如图所示，由椭圆 $C_1: \frac{x^2}{a^2} + \frac{y^2}{b^2} = 1\ (a > b > 0)$ 和椭圆 $C_2: \frac{y^2}{b^2} + \frac{x^2}{t^2} = 1\ (b > t > 0)$ 组合而成的曲线 $\Gamma$，由图形特点，这里称曲线 $\Gamma$ 为“猫眼曲线”。特别地，若两个椭圆的离心率相等，则称其为“优美猫眼曲线”。

(1) 已知猫眼曲线 $\Gamma$ 满足 $a,\ b,\ t$ 成等比数列，试判断该曲线是否为“优美猫眼曲线”；

(2) 在曲线 $\Gamma$ 中，若 $a = 2$，$b = \sqrt{2}$，$t = 1$，斜率为 $k(k \neq 0)$ 的直线 $l$ 不经过坐标原点，且 $l$ 与椭圆 $C_1$ 相交所得弦的中点为 $M$，与椭圆 $C_2$ 相交所得弦的中点为 $N$，证明：直线 $OM$，$ON$ 的斜率之比 $\frac{k_{OM}}{k_{ON}}$ 为定值；

(3) 在 (2) 的条件下，若直线 $l$ 的斜率 $k = \sqrt{2}$，且 $l$ 与椭圆 $C_2$ 相切，与椭圆 $C_1$ 相交于 $A$，$B$ 两点，$Q$ 为椭圆 $C_1$ 上异于 $A$，$B$ 的任意一点，求 $\triangle ABQ$ 面积的最大值。
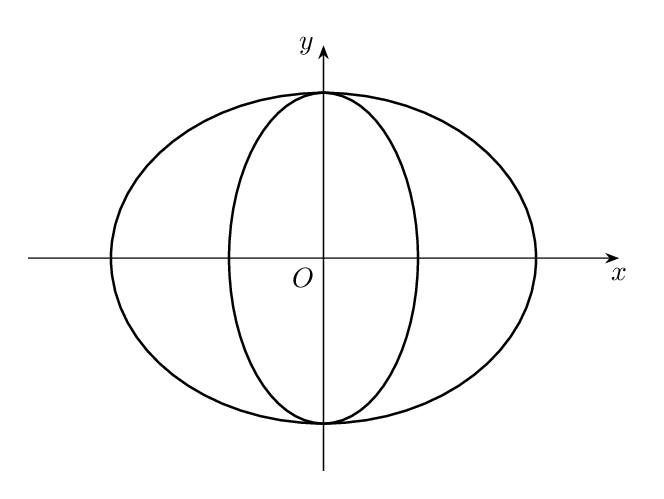
【解答】
\textbf{【详解】}
(1) 由 $a,\ b,\ t$ 成等比数列，得 $b^2 = at$，即 $\frac{b}{a} = \frac{t}{b}$。

则椭圆 $C_1$ 的离心率为
\[
e_1 = \frac{\sqrt{a^2 - b^2}}{a} = \sqrt{1 - \left(\frac{b}{a}\right)^2},
\]
椭圆 $C_2$ 的离心率为
\[
e_2 = \frac{\sqrt{b^2 - t^2}}{b} = \sqrt{1 - \left(\frac{t}{b}\right)^2},
\]
因为 $\frac{b}{a} = \frac{t}{b}$，所以 $\sqrt{1 - \left(\frac{t}{b}\right)^2} = \sqrt{1 - \left(\frac{b}{a}\right)^2}$，即 $e_1 = e_2$，

所以，该曲线是“优美猫眼曲线”。

(2) 方法一：设直线 $l$ 与椭圆 $C_1: \frac{x^2}{4} + \frac{y^2}{2} = 1$ 相交于 $C(x_1,y_1)$，$D(x_2,y_2)$，线段 $CD$ 的中点 $M(x_0,y_0)$，

则
\[
\frac{x_1^2}{4} + \frac{y_1^2}{2} = 1,\quad \frac{x_2^2}{4} + \frac{y_2^2}{2} = 1,
\]
两式相减，得
\[
\frac{1}{4}(x_1^2 - x_2^2) + \frac{1}{2}(y_1^2 - y_2^2) = 0,
\]
\[
(x_1 - x_2)(x_1 + x_2) + 2(y_1 - y_2)(y_1 + y_2) = 0,
\]
即
\[
(x_1 - x_2) \cdot 2x_0 + 2(y_1 - y_2) \cdot 2y_0 = 0,
\]
由已知 $x_1 \neq x_2$，$x_0 \neq 0$，所以
\[
\frac{y_1 - y_2}{x_1 - x_2} \cdot \frac{y_0}{x_0} = -\frac{1}{2},
\]
即 $k \cdot k_{OM} = -\frac{1}{2}$。同理可得 $k \cdot k_{ON} = -2$，所以,
\[
\frac{k_{OM}}{k_{ON}} = \frac{1}{4}
\]
为定值。

方法二：由题知，可设直线 $l: y = kx + m$，联立 $C_1: \frac{x^2}{4} + \frac{y^2}{2} = 1$，得
\[
(1 + 2k^2)x^2 + 4kmx + 2m^2 - 4 = 0,
\]

故
\[
x_M = \frac{1}{2} \times \frac{-4km}{1+2k^2} = \frac{-2km}{1+2k^2},\quad
y_M = kx_M + m = k \cdot \frac{-2km}{1+2k^2} + m = \frac{m}{1+2k^2},
\]
则中点 $M$ 的坐标为 $\left(\frac{-2km}{1+2k^2},\ \frac{m}{1+2k^2}\right)$，可得 $k_{OM} = -\frac{1}{2k}$；

同理可得：$k_{ON} = -\frac{2}{k}$，所以
\[
\frac{k_{OM}}{k_{ON}} = \frac{1}{4}
\]
为定值。

（3）设直线 $l$ 的方程为 $y = \sqrt{2}x + m$，代入 $\frac{y^2}{2} + x^2 = 1$，得
\[
4x^2 + 2\sqrt{2}mx + m^2 - 2 = 0,
\]
因为 $l$ 与椭圆 $C_2$ 相切，所以
\[
\Delta = 8m^2 - 16(m^2 - 2) = 0,\quad m = \pm 2,
\]
根据对称性，不妨取 $m = 2$，则将直线 $l$ 的方程 $y = \sqrt{2}x + 2$ 代入椭圆 $C_1$ 的方程 $\frac{x^2}{4} + \frac{y^2}{2} = 1$，得
\[
5x^2 + 8\sqrt{2}x + 4 = 0,
\]
设 $A(x_1,y_1)$，$B(x_2,y_2)$，则
\[
x_1 + x_2 = -\frac{8\sqrt{2}}{5},\quad x_1x_2 = \frac{4}{5},
\]
所以
\[
|AB| = \sqrt{3}|x_1 - x_2| = \sqrt{3} \cdot \sqrt{(x_1 + x_2)^2 - 4x_1x_2} = \frac{12}{5},
\]
设 $Q(2\cos\theta,\ \sqrt{2}\sin\theta)$，则点 $Q$ 到直线 $y = \sqrt{2}x + 2$ 的距离（其中，$\tan\varphi = 2$，$\varphi \in \left(0,\frac{\pi}{2}\right)$）
\[
d = \frac{|2\sqrt{2}\cos\theta - \sqrt{2}\sin\theta + 2|}{\sqrt{3}} = \frac{|\sqrt{2}\sin\theta - 2\sqrt{2}\cos\theta - 2|}{\sqrt{3}} = \frac{|\sqrt{10}\sin(\theta - \varphi) - 2|}{\sqrt{3}},
\]
当 $\theta - \varphi = -\frac{\pi}{2}$，$\theta = \varphi - \frac{\pi}{2} = \arctan 2 - \frac{\pi}{2}$ 时，$d$ 取最大值 $\frac{\sqrt{10} + 2}{\sqrt{3}}$，

所以，$\triangle ABQ$ 面积取最大值
\[
\frac{1}{2} \cdot \frac{12}{5} \cdot \frac{\sqrt{10} + 2}{\sqrt{3}} = \frac{2\sqrt{30} + 4\sqrt{3}}{5}.
\]
若取 $m = -2$，根据图形的对称性可得相同的结论。
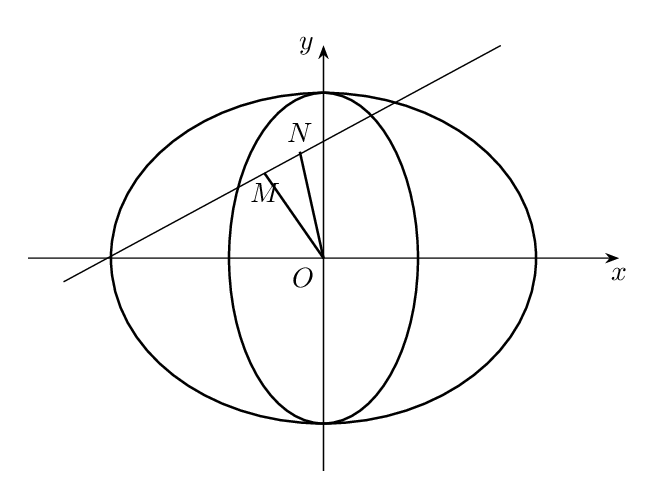
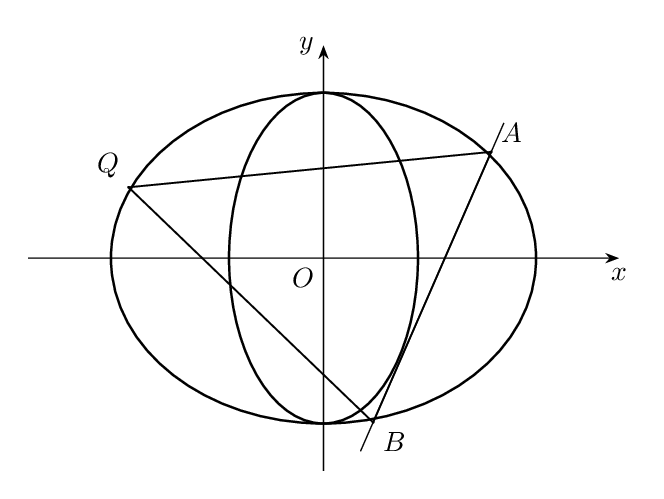